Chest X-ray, AP view. Patient: 55 years old, sex F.
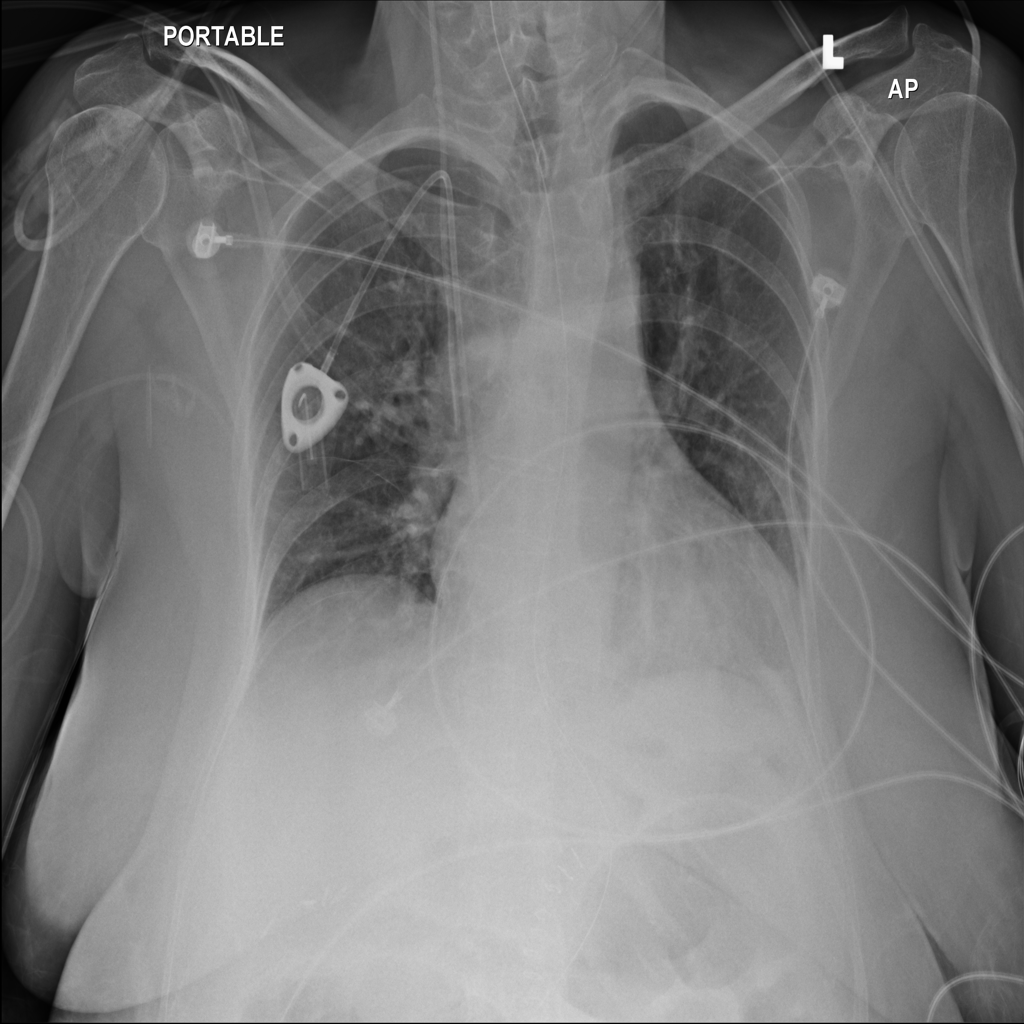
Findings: No Finding